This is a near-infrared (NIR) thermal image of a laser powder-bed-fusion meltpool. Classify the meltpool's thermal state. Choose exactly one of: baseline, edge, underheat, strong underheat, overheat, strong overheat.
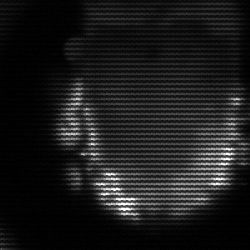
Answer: baseline